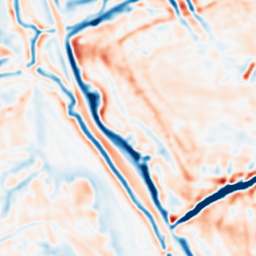
Category: multiscale
Decomposition family: dog
Decomposition parameters: sigma_low: 2
sigma_high: 5
Upsampling method: regularized
Upsampling parameters: scale: 2
lambda_reg: 0.001
Upsampling scale: 2